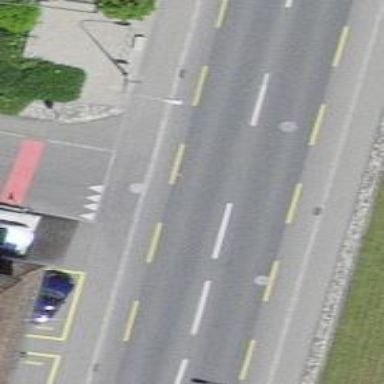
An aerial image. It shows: Primary highway with asphalt surface. It has sidewalks on both sides and designated lanes for cycling in both directions.